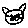
Label: cat